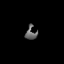
Tissue: lung
Cell type: Endothelial cells
Senescence score: 0.2283
Nuclear area (px): 146
Mean DAPI intensity: 95.808